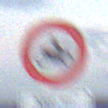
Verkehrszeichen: VerbotKraftraeder
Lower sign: ZeitangabenMitBeschraenkungAufWochentage2
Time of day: SunriseSunset
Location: Outdoor (Nature)
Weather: PartlyCloudy
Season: NotSpecified
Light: Natural